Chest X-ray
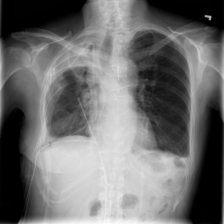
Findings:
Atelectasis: negative
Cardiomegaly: negative
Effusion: negative
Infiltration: negative
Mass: negative
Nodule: negative
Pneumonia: negative
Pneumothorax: negative
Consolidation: negative
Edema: negative
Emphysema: negative
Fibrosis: negative
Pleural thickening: negative
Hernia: negative